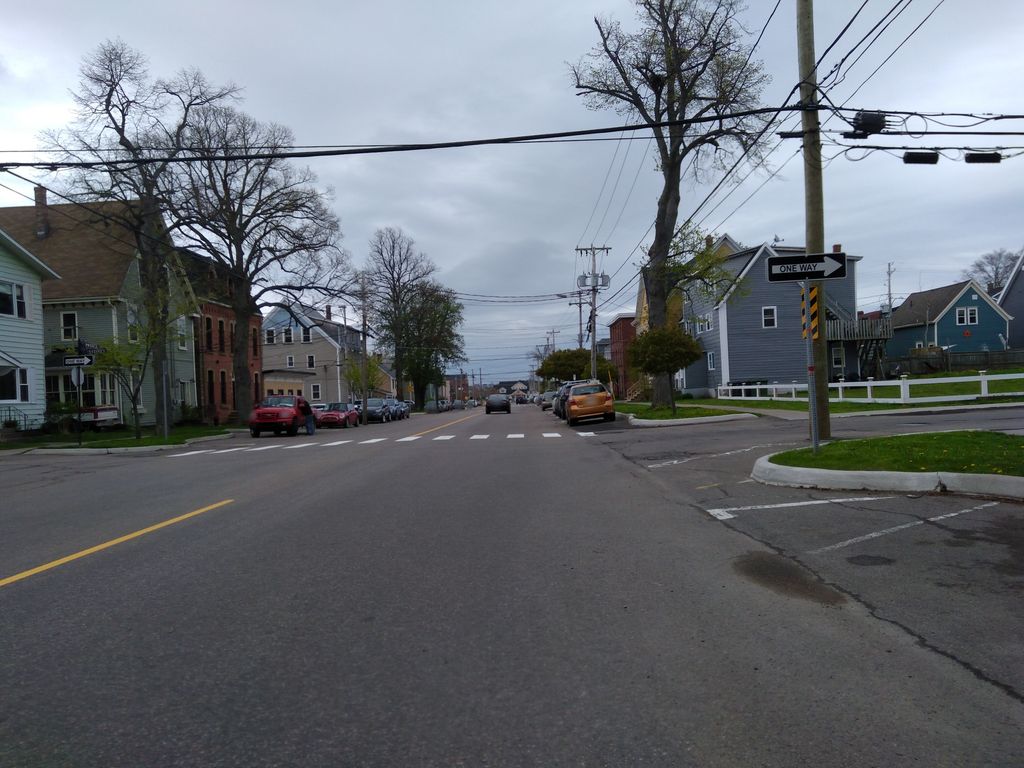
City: charlottetown